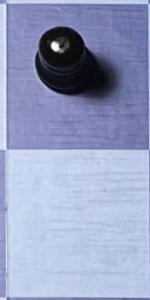
Label: Empty